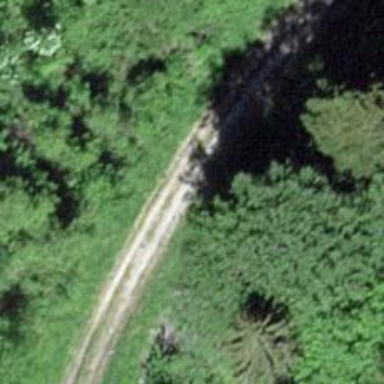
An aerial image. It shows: Unpaved path.